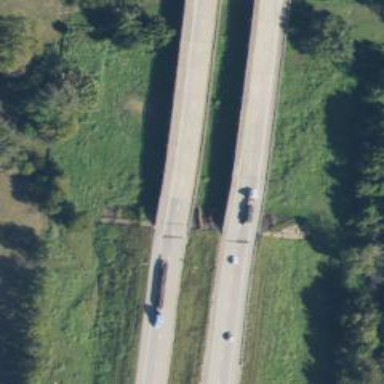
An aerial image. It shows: Bridge over trunk highway expressway.